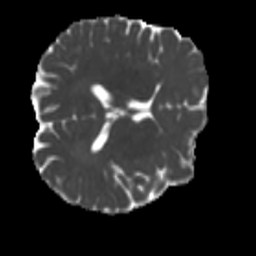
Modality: MD
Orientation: axial
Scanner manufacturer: siemens
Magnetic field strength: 3 T
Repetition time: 4 s
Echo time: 0.0594 s